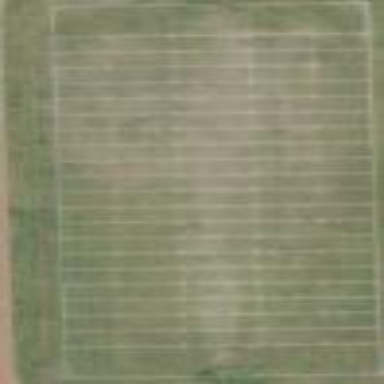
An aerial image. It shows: American football pitch with grass surface.